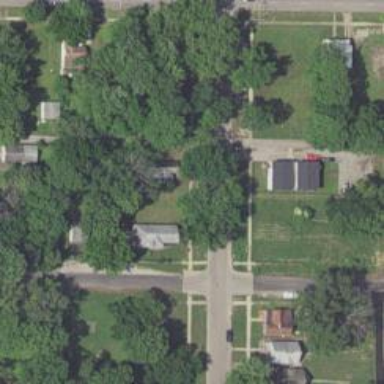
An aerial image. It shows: Alley classified as service road.